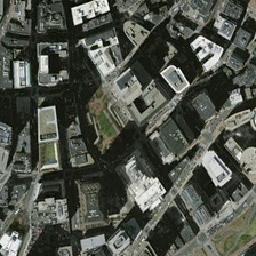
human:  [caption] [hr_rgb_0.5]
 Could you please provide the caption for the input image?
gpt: Dark green billboards are next to a main road.

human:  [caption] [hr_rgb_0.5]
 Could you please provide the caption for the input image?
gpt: this commercial area has plenty malls and several parks .

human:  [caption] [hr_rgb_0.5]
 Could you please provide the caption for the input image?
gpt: Dark green billboards are beside the main road.

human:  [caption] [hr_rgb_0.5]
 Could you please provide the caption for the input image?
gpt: the commercial area is divided into several irregular blocks with buildings by roads .

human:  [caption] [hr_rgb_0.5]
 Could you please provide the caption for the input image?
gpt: A dark green billboard is next to the main street.